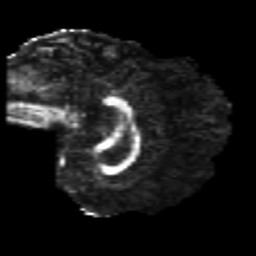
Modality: FA
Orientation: sagittal
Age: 25
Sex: male
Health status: healthy
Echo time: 0.074 s